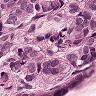
Metastatic tissue present: yes